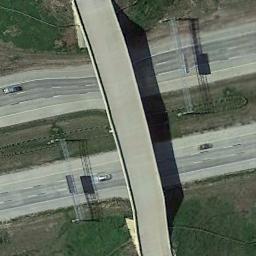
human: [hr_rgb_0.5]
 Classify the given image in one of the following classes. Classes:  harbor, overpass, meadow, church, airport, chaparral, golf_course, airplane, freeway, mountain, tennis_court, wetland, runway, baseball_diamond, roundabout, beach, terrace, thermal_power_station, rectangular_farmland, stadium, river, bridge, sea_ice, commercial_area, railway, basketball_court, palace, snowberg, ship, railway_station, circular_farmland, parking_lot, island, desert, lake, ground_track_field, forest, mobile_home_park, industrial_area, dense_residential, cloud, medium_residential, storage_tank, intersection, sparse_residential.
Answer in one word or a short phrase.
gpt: overpass